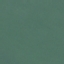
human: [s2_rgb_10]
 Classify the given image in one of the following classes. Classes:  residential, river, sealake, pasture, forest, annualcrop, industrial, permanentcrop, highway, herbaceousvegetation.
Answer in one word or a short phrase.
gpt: SeaLake